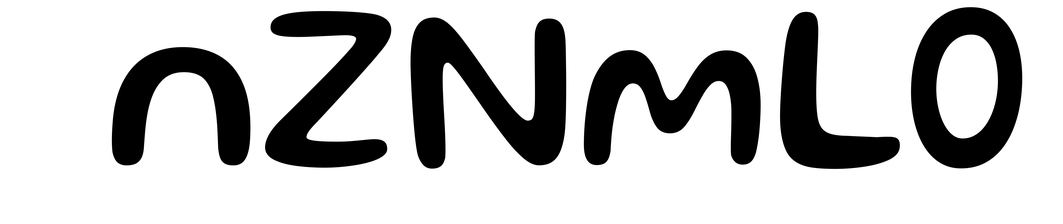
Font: Gluten_Regular